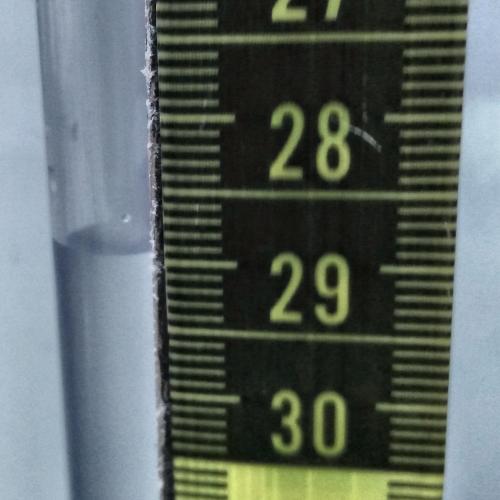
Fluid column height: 28.9 cm